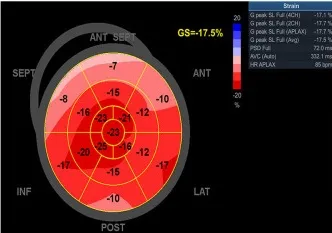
Key investigations performed. (D) Cardiac strain analysis performed prior to discharge from hospital showed nearly normalized LVEF of 57.5% and global longitudinal strain (GL) of -17.5%. Decreased segmental longitudinal strain in anterior, anteroseptal, inferoseptal, and posterior from basal to mid level, and decrease in layer-specific strain from epicardial to mid-myocardial were observed.
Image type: chart (chart)